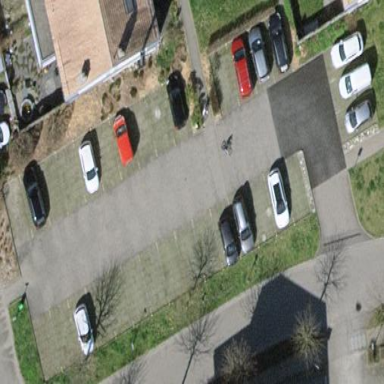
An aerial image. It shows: Parking area with asphalt surface.